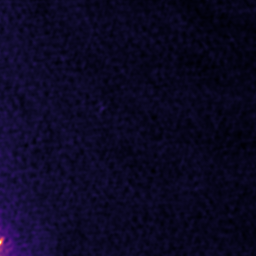
Label: Super-resolution ER image